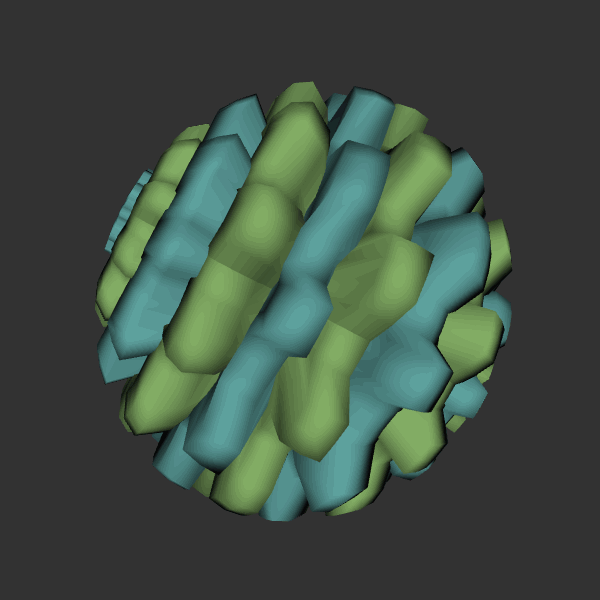
Background: dark